Question: Here's a layout of my Activity XML:

For some reason I can't see that button t the bottom of my screen.
Here's the code:
'''
<?xml version="1.0" encoding="utf-8"?>
<LinearLayout xmlns:android="http://schemas.android.com/apk/res/android"
android:layout_width="match_parent"
android:layout_height="match_parent"
android:background="@drawable/app_bg"
android:orientation="vertical" >
<LinearLayout
android:layout_width="match_parent"
android:layout_height="wrap_content" >
<LinearLayout
android:layout_width="wrap_content"
android:layout_height="wrap_content"
android:background="@drawable/bg_transparent"
android:orientation="vertical"
android:minHeight="44dip"
android:minWidth="44dip" >
<TextView
android:id="@+id/lblNotesCount"
android:layout_width="fill_parent"
android:layout_height="wrap_content"
android:layout_gravity="center_horizontal"
android:textSize="18sp"
android:textStyle="bold"
android:textColor="@color/lblNotesCountColor" />
<TextView
android:id="@+id/lblTxtNotes"
android:layout_width="fill_parent"
android:layout_height="wrap_content"
android:layout_gravity="center_horizontal"
android:textSize="14sp"
android:textStyle="bold"
android:textColor="@color/lblNotesCountColor" />
</LinearLayout>
<TextView
android:id="@+id/txtActivityListByCategory_Header"
android:layout_width="0dp"
android:layout_height="wrap_content"
android:layout_weight="1"
android:ellipsize="end"
android:gravity="center_vertical|center_horizontal"
android:paddingLeft="2dp"
android:singleLine="true"
android:textStyle="bold"
android:textColor="@color/color_WHITE" />
<Button
android:id="@+id/btnAddNote"
style="?android:attr/buttonStyleSmall"
android:layout_width="wrap_content"
android:layout_height="wrap_content"
android:background="@drawable/btn_new_note_selector"
android:minHeight="44dip"
android:minWidth="44dip" />
</LinearLayout>
<TextView
android:id="@+id/emptyList"
android:layout_width="wrap_content"
android:layout_height="wrap_content"
android:paddingLeft="2dp"
android:text="@string/txtEmptyList"
android:textAppearance="?android:attr/textAppearanceMedium"
android:textColor="@color/emptyList" />
<ListView
android:id="@+id/lstNotesByCategory"
android:layout_width="wrap_content"
android:layout_height="wrap_content"
android:drawSelectorOnTop="false" >
</ListView>
<Button
android:id="@+id/btnaBack"
android:layout_width="fill_parent"
android:layout_height="wrap_content"
android:text="@string/btnBack" />
'''
I tried to put the bottom TextView and ListView in a separate LinearLayout, I tried to give that button a layout_weight - nothing helped, I still don't see that button, the LinearLayout goes till the bottom of the activity.
What is wrong here? Why don't I see that button?
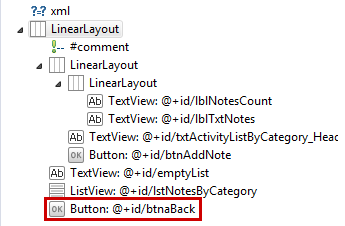
Answer: Make your ListView's 'android:layout_height="0dp"' and 'android:layout_weight="1"'
Like this:
'''
<ListView
android:id="@+id/lstNotesByCategory"
android:layout_width="wrap_content"
android:layout_height="0dp"
android:layout_weight="1"
android:drawSelectorOnTop="false" >
</ListView>
<Button
android:id="@+id/btnaBack"
android:layout_width="fill_parent"
android:layout_height="wrap_content"
android:text="@string/btnBack" />
'''
This will make your ListView expand vertically till the borders of your Button.
Hope this helps